Question: I was simply trying to log out admin user from the Dashboard while I used this code for doing it:
Routes.php
'''
Route::get('logout',array('uses'=>'AuthController@LogOut'));
'''
AuthController.php
'''
class AuthController extends Controller{
public function LogOut(){
Auth::logout();
return Redirect::to('login');
}
}
'''
while it is giving me such error for log out

as i don't have such field in Database, and also it is not added to Database while Migration also.
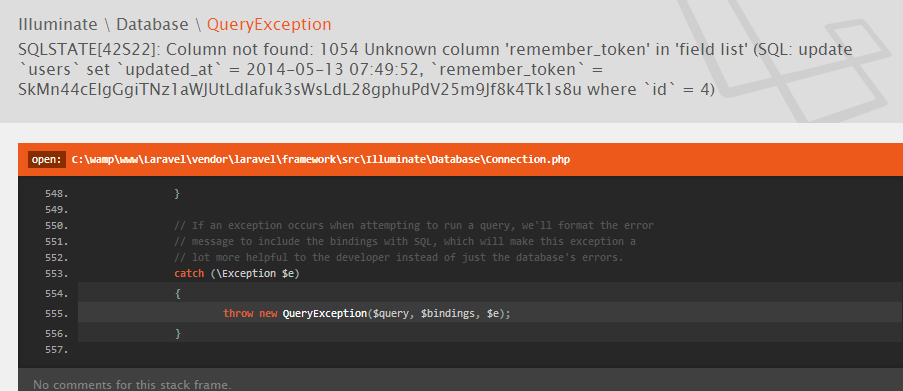
Answer: The error is most likely occurring because the 'remember_token' field is required by the 'Auth' to be present in the 'users' table. So you should add a 'remember_token' field (likely a string field) in your 'users' migration table and migrate it. Then, you should create a user, log in the user and then try logging out. Hopefully, doing this will solve your problem.